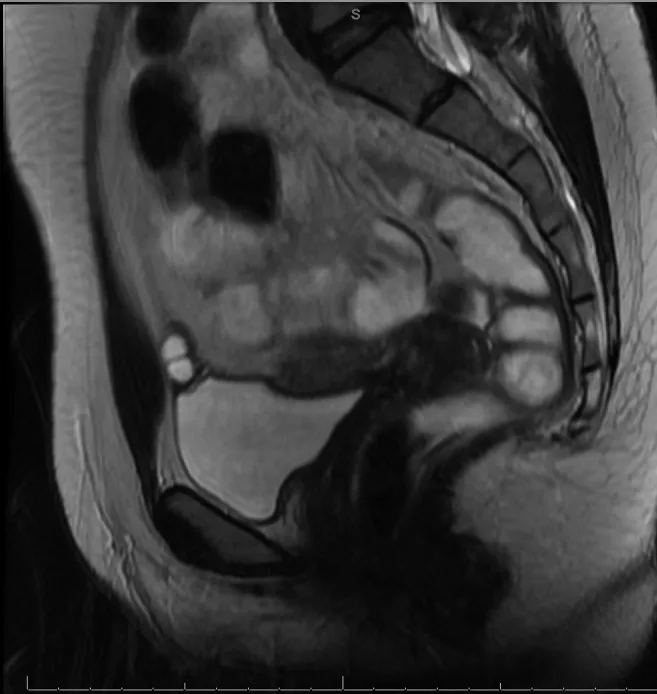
A sagittal view of the urachal cyst and bladder.
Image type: radiology (mri)